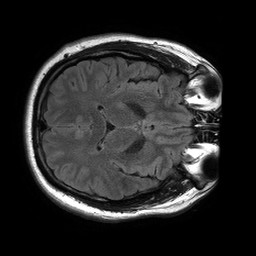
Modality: FLAIR
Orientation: axial
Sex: male
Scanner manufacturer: philips
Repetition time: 11 s
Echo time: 0.125 s